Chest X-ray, PA view. Patient: 69 years old, sex F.
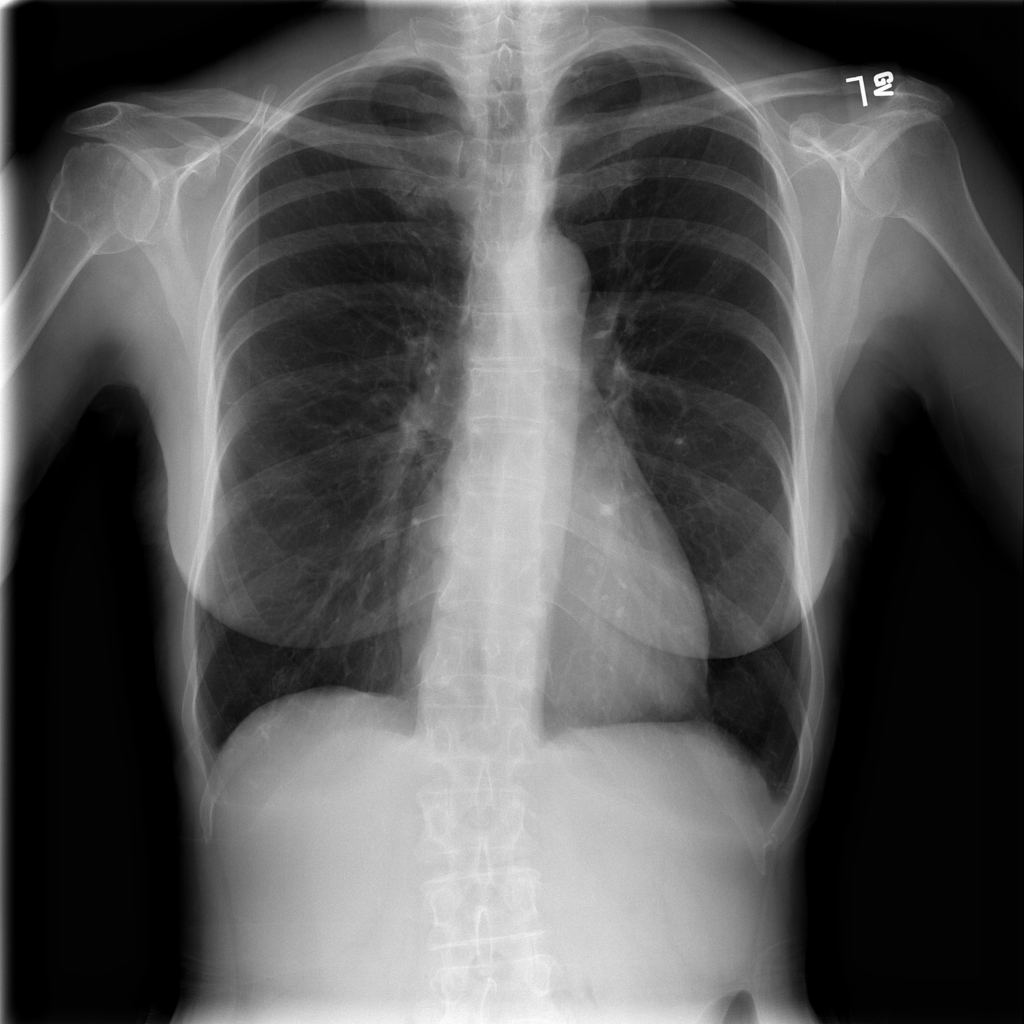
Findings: No Finding